Question: I'm trying that springboot creates a table in my PostgreSQL database, spring connects correctly to the database but doesn't create any table.

Hibernate configuration
application.yaml
'''
spring:
datasource:
url: jdbc:postgresql://localhost:5432/postgres
username: postgres
password: 1234
driver-class-name: org.postgresql.Driver
jpa:
hibernate:
ddl-auto: create-drop
generate-ddl: true
show-sql: true
'''
This is the entity that I need to put into the database
User.java
'''
@Data
@Entity
@Table(name= "users")
public class User {
//iduser
@Id
@GeneratedValue(generator="system-uuid")
@GenericGenerator(name="system-uuid", strategy="uuid2")
private String idUser;
private String firstName;
private String lastName;
private String email;
private String password;
private String rol;
private String language;
public User(){
}
}
'''
PostgressApplication.Java
'''
package com.sample.postgres;
import org.springframework.boot.SpringApplication;
import org.springframework.boot.autoconfigure.SpringBootApplication;
@SpringBootApplication(scanBasePackages="com.sample")
public class PostgresApplication {
public static void main(String[] args) {
SpringApplication.run(PostgresApplication.class, args);
}
}
'''
pom.xml
I have a lot of dependencies in my proyect how can you see
'''
<?xml version="1.0" encoding="UTF-8"?>
<project xmlns="http://maven.apache.org/POM/4.0.0" xmlns:xsi="http://www.w3.org/2001/XMLSchema-instance"
xsi:schemaLocation="http://maven.apache.org/POM/4.0.0 http://maven.apache.org/xsd/maven-4.0.0.xsd">
<modelVersion>4.0.0</modelVersion>
<parent>
<groupId>org.springframework.boot</groupId>
<artifactId>spring-boot-starter-parent</artifactId>
<version>2.1.1.RELEASE</version>
<relativePath /> <!-- lookup parent from repository -->
</parent>
<groupId>com.sample</groupId>
<artifactId>postgres</artifactId>
<version>0.0.1-SNAPSHOT</version>
<name>postgres</name>
<description>Demo project for Spring Boot</description>
<properties>
<java.version>1.8</java.version>
</properties>
<dependencies>
<dependency>
<groupId>org.springframework.boot</groupId>
<artifactId>spring-boot-starter-web</artifactId>
</dependency>
<dependency>
<groupId>org.springframework.boot</groupId>
<artifactId>spring-boot-starter-test</artifactId>
<scope>test</scope>
</dependency>
<!-- Lombok -->
<dependency>
<groupId>org.projectlombok</groupId>
<artifactId>lombok</artifactId>
<scope>provided</scope>
</dependency>
<!-- JPA y Postgres -->
<dependency>
<groupId>org.springframework.boot</groupId>
<artifactId>spring-boot-starter-data-jpa</artifactId>
</dependency>
<dependency>
<groupId>org.springframework.boot</groupId>
<artifactId>spring-boot-starter-jdbc</artifactId>
</dependency>
<dependency>
<groupId>org.postgresql</groupId>
<artifactId>postgresql</artifactId>
</dependency>
</dependencies>
<build>
<plugins>
<plugin>
<groupId>org.springframework.boot</groupId>
<artifactId>spring-boot-maven-plugin</artifactId>
</plugin>
</plugins>
</build>
</project>
'''
<URL>
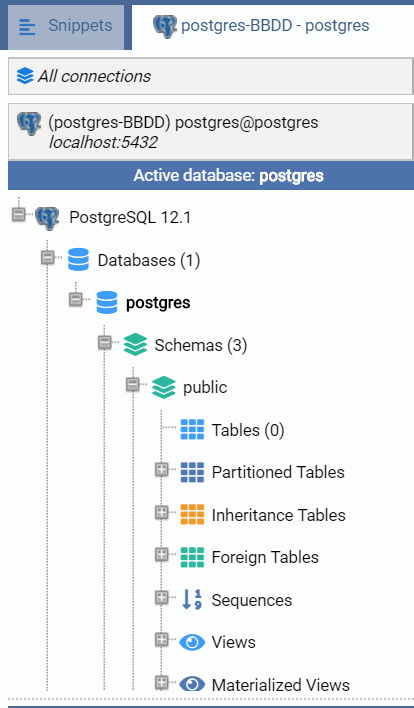
Answer: Short answer: Add '@EntityScan("com.sample.modelo")' at the top of 'PostgresApplication' class:
'''
package com.sample.postgres;
import org.springframework.boot.SpringApplication;
import org.springframework.boot.autoconfigure.SpringBootApplication;
@SpringBootApplication(scanBasePackages="com.sample")
@EntityScan("com.sample.modelo")
public class PostgresApplication {
public static void main(String[] args) {
SpringApplication.run(PostgresApplication.class, args);
}
}
'''
More information:
Your configuration seems fine to me. Make sure your entity is scanned. What I mean is that you may have configured your project in a way that your entity class are not read. Here is the minimum configuration you need to have:
1. Use this dependency
'''
<dependency>
<groupId>org.springframework.boot</groupId>
<artifactId>spring-boot-starter-data-jpa</artifactId>
</dependency>
'''
1. Have your application.properties in src/main/resources
'''
spring.datasource.url=jdbc:postgresql://localhost:5432/postgres
spring.datasource.username=postgres
spring.datasource.password=mysecretpassword
spring.jpa.hibernate.ddl-auto=create-drop
spring.jpa.show-sql=true
spring.jpa.properties.hibernate.dialect=org.hibernate.dialect.PostgreSQLDialect
'''
1. Create your entity (you already have this)
'''
@Data
@Entity
@Table(name= "users")
public class User {
//iduser
@Id
@GeneratedValue(generator="system-uuid")
@GenericGenerator(name="system-uuid", strategy="uuid2")
private String idUser;
private String firstName;
private String lastName;
private String email;
private String password;
private String rol;
private String language;
public User(){
}
}
'''
1. Have your @SpringBootApplication class
'''
package your.package;
@SpringBootApplication
public class MainApp {
public static void main(String[] args) {
SpringApplication.run(StackTest.class);
}
}
'''
And this is where it is more than important ! If your entity class 'User' is not in a sub-package of 'your.package', then you need to add a custom annotation to your '@SpringBootApplication' class.
'''
@SpringBootApplication
@EntityScan("my.other.package")
public class MainApp {
}
'''
## More on Hibernate configuration
When configuring an application with JPA, without Spring-boot, you need to provide the location of your entity classes (and also a lot more other information).
'''
Configuration configuration = new Configuration();
// many codes here
configuration.addPackage("my.package.for.entities");
'''
This tells hibernate to scan specific packages to look for your entities.
With spring-boot, you don't have to write the entire configuration classes. But if your entites (and this is your case) is in a different packages than your '@SpringBootApplication', then you need to specify the packages to scan with the annotation '@EntityScan("my.package.for.entities")'. Indeed, this is this annotation that is interpreted by the class 'JpaBaseConfiguration' to look up for your entities.
The annotation '@SpringBootApplication(scanBasePackages = "my.package")' is here to look up for your spring beans, and not your entities.
If everything's fine, you should see this in your log:
> Hibernate: drop table if exists users cascade
Hibernate: create table users (id_user varchar(255) not null, email varchar(255), first_name varchar(255), language varchar(255), last_name varchar(255), password varchar(255), rol varchar(255), primary key (id_user))
Let me know.